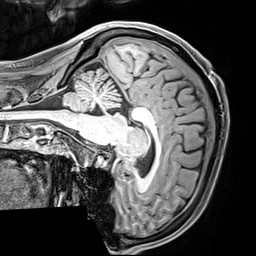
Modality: T1w
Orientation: sagittal
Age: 32
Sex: male
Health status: healthy
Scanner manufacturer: siemens
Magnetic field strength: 3 T
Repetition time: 2.4 s
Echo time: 0.00217 s